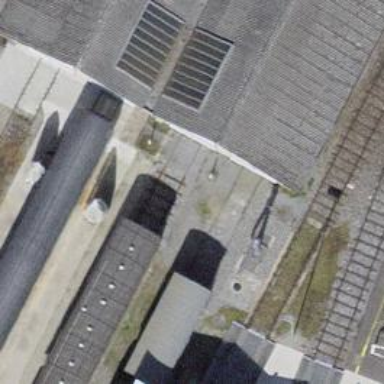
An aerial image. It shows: Single-track electrified railway service yard with contact line for trains.